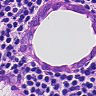
Metastatic tissue present: yes